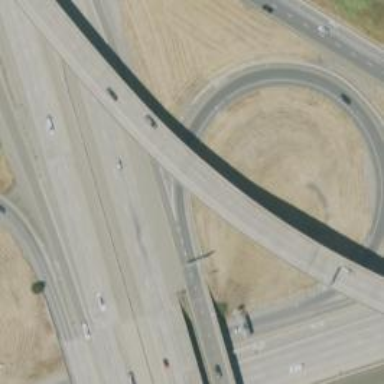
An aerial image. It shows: Motorway junction.